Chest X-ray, PA view. Patient: 59 years old, sex M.
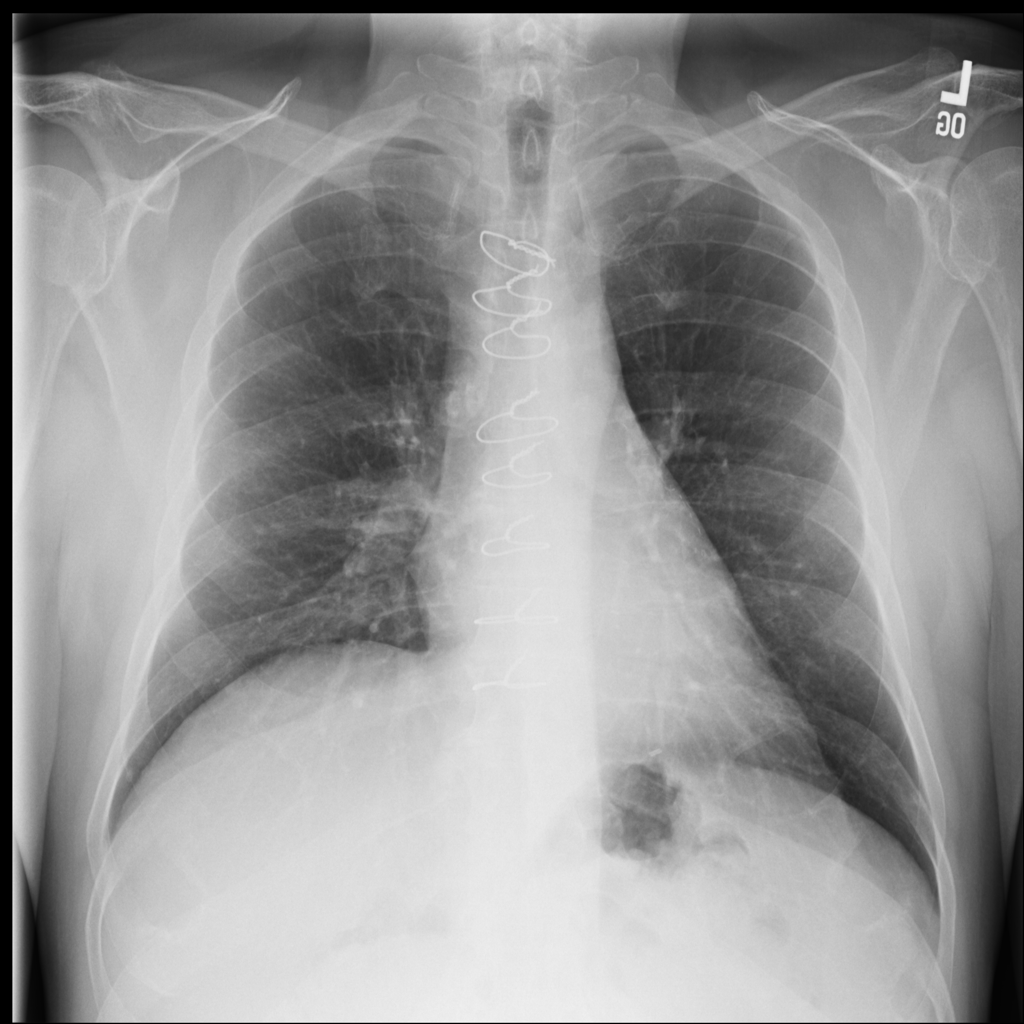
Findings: No Finding